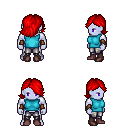
a pixel art fantasy rpg character, male body template, dark elf, purple skin, teal sleeveless shirt, metal pants, red swoop hairstyle, leather bracers, maroon shoes, four views (front, back, left, right), 2x2 character sprite sheet, small pixel art, hard edges, no anti-aliasing